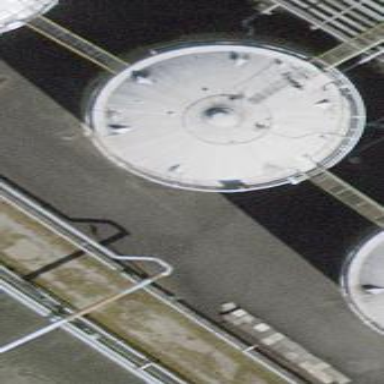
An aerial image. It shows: Building with storage tank.